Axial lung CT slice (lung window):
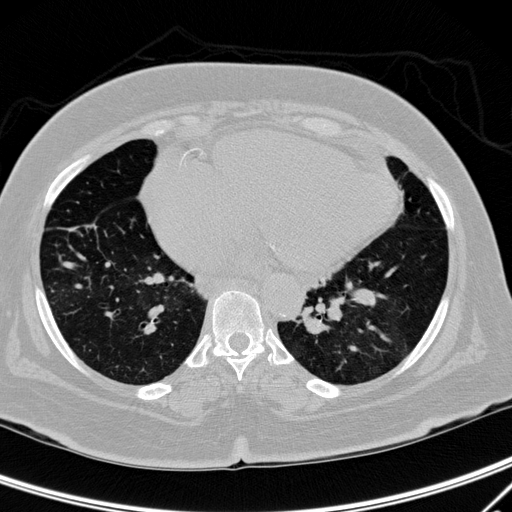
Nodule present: no